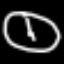
Label: clock